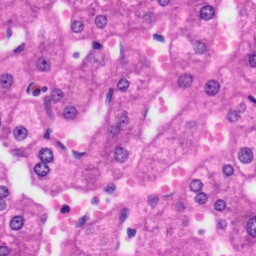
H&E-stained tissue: Liver